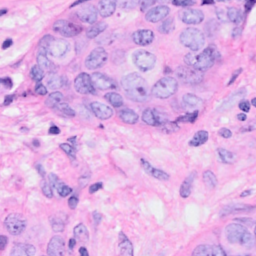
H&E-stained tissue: Breast